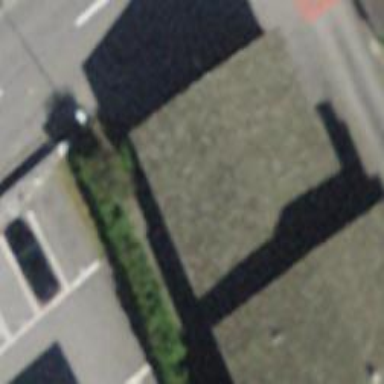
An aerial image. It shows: Convenience shop.